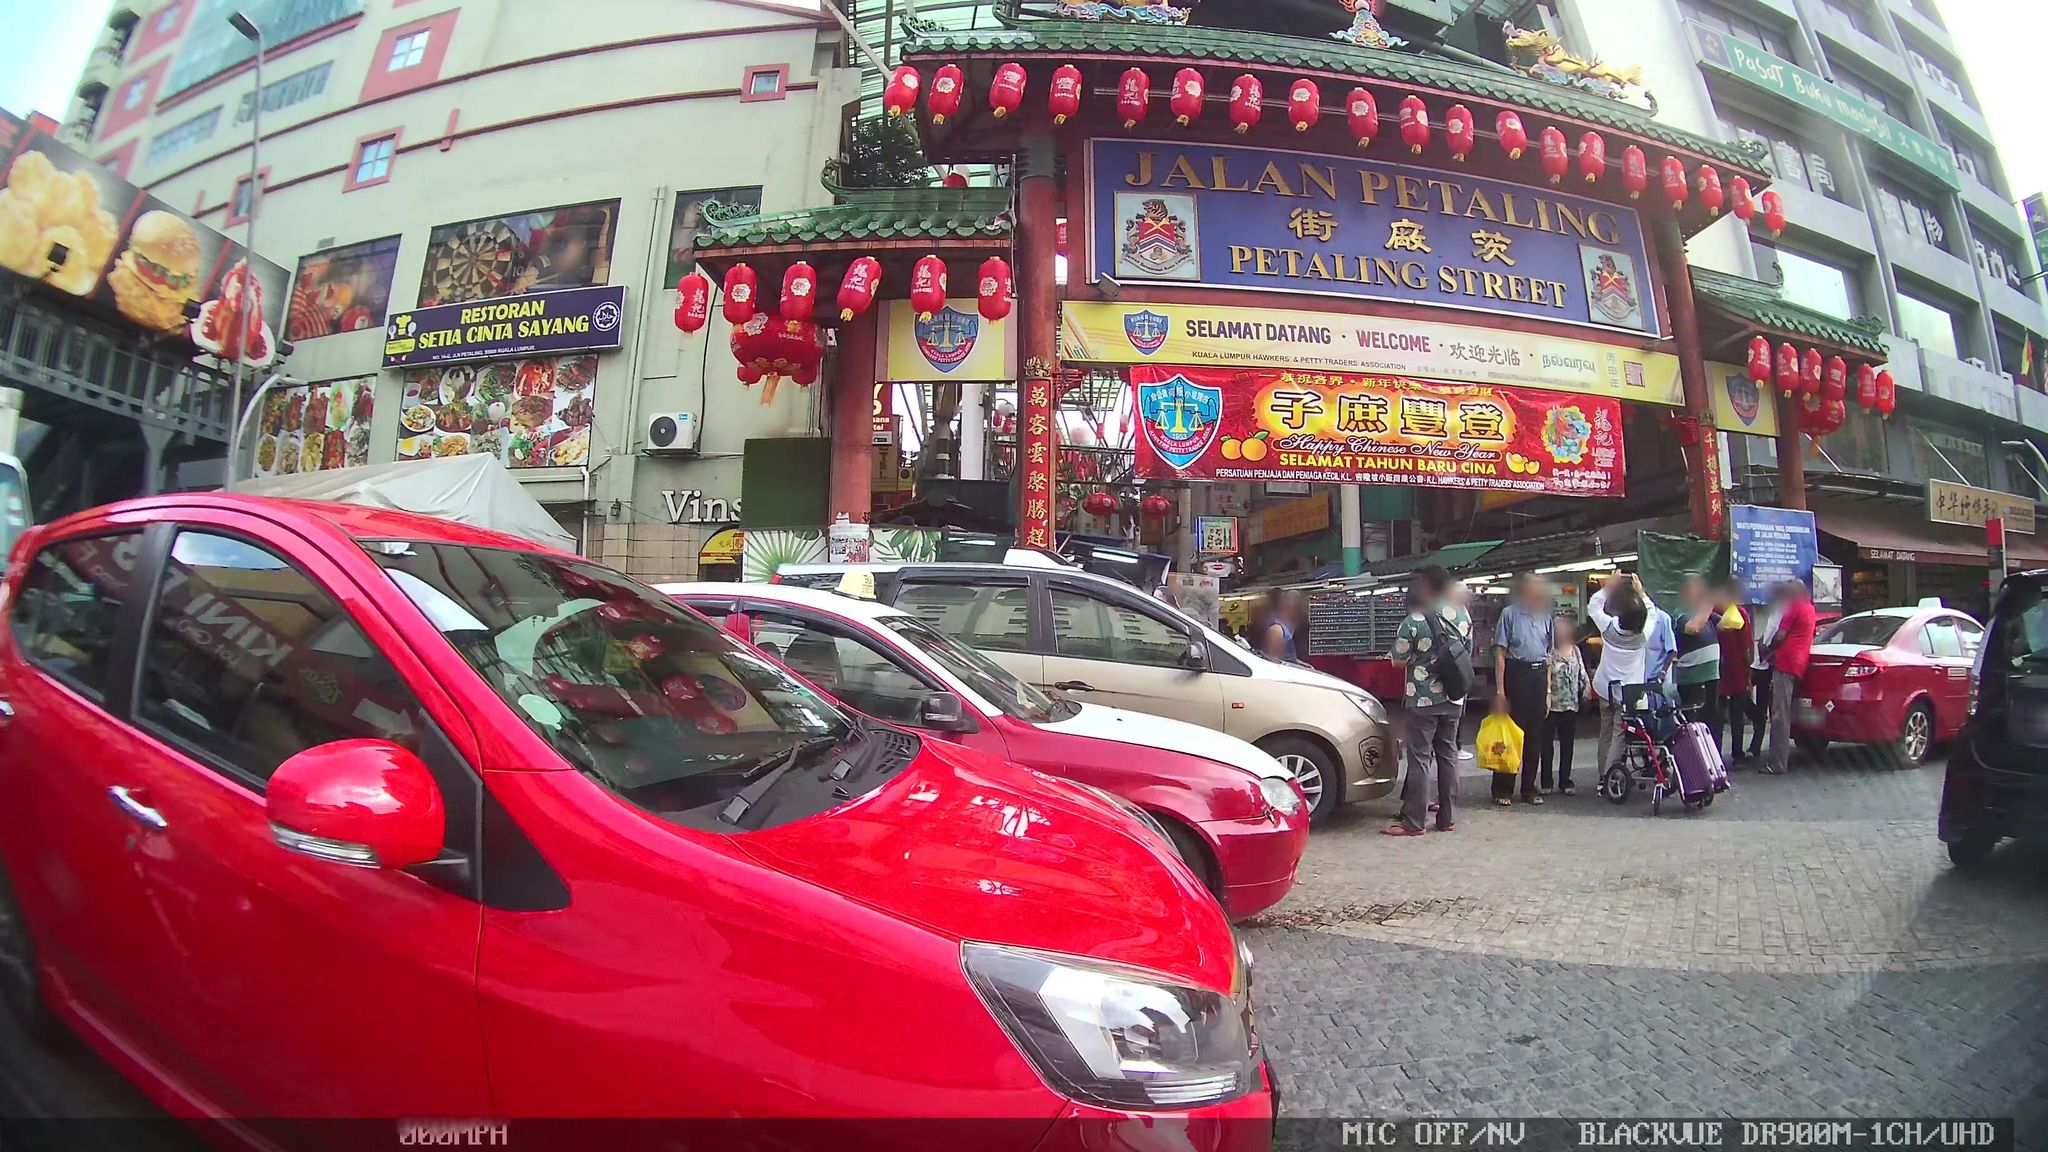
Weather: clear
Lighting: day
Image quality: good
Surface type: walking surface
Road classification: secondary
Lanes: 2, 3
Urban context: urban centre
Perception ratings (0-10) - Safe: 5.36, Lively: 5.31, Beautiful: 2.23, Boring: 2.66, Depressing: 9.29, Wealthy: 2.84